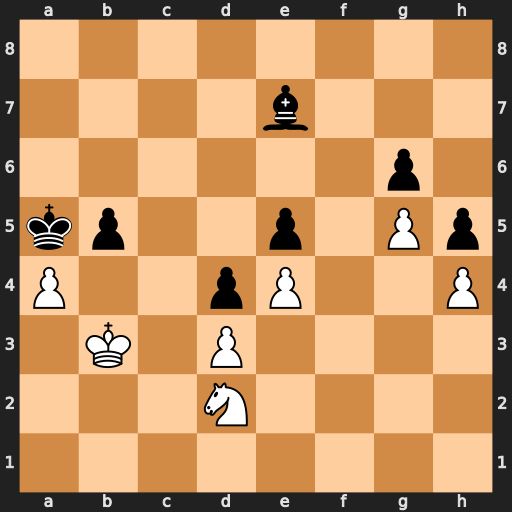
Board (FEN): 8/4b3/6p1/kp2p1Pp/P2pP2P/1K1P4/3N4/8
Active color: w
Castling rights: -
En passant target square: -
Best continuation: axb5 Kxb5 Nc4